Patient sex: M
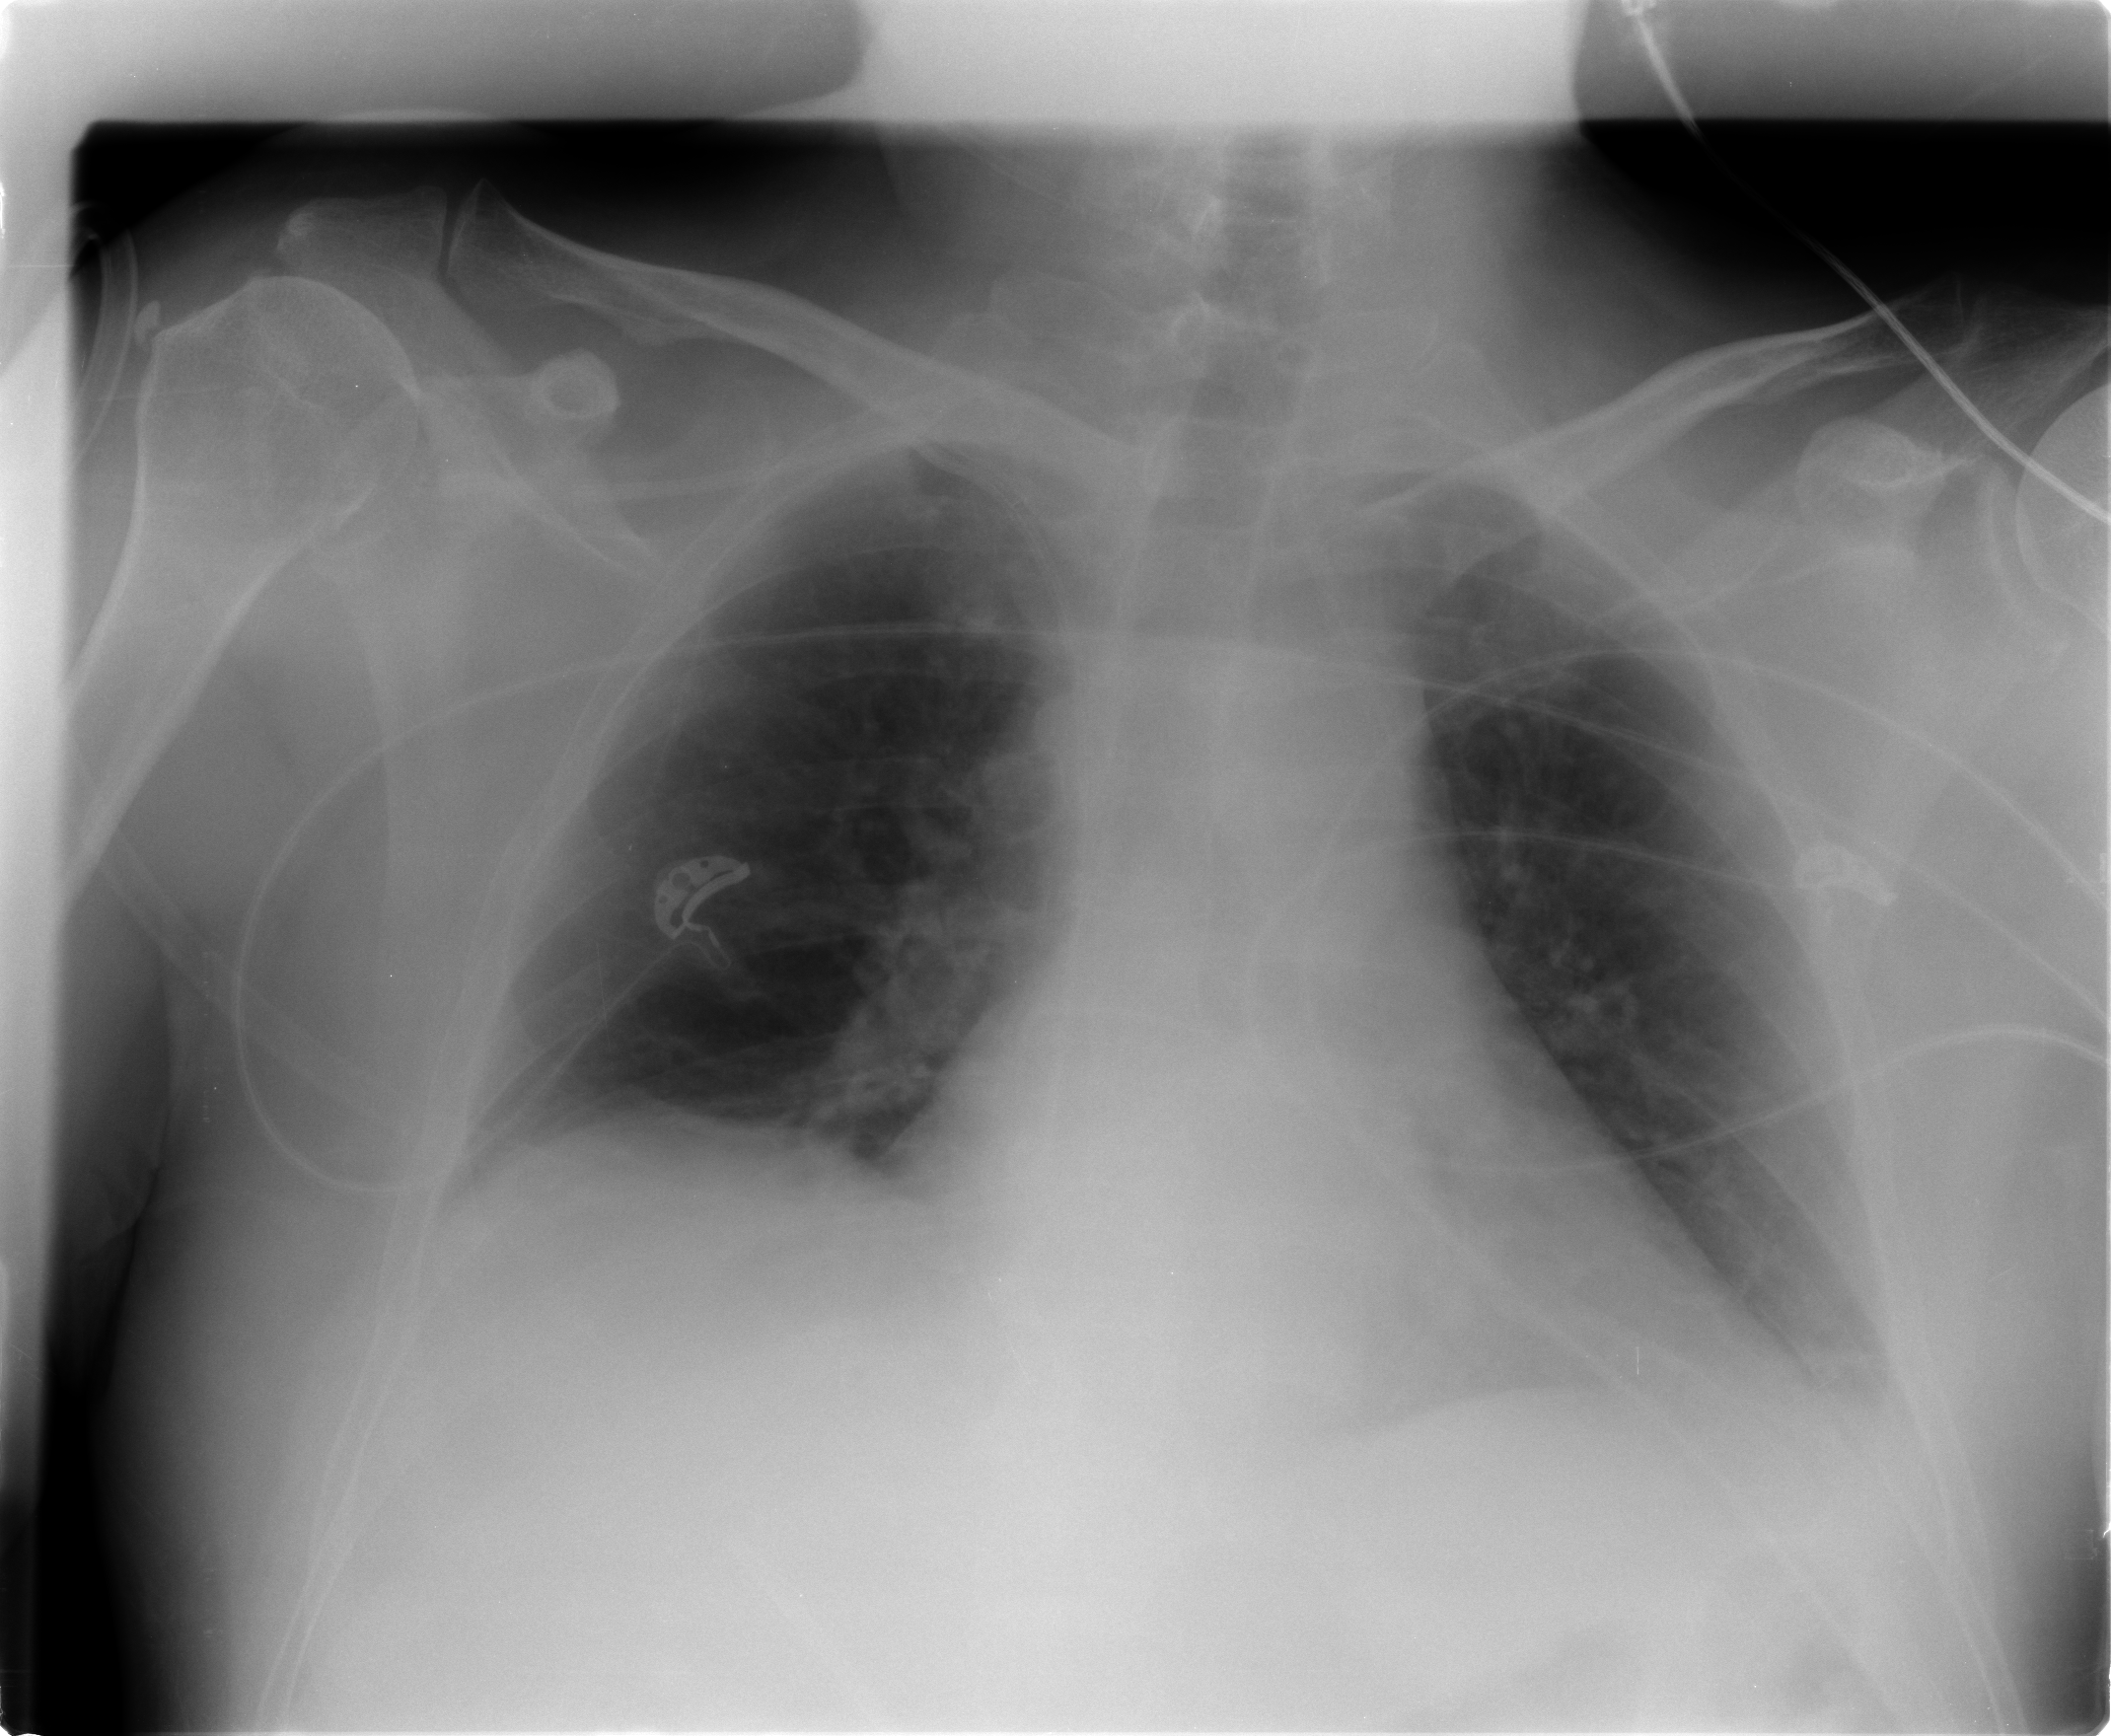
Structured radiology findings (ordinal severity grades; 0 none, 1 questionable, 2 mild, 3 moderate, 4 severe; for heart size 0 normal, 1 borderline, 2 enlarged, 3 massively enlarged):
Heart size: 0
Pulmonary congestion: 0
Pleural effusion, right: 0
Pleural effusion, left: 2
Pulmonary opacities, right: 0
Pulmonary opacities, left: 0
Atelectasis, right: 2
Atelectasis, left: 2